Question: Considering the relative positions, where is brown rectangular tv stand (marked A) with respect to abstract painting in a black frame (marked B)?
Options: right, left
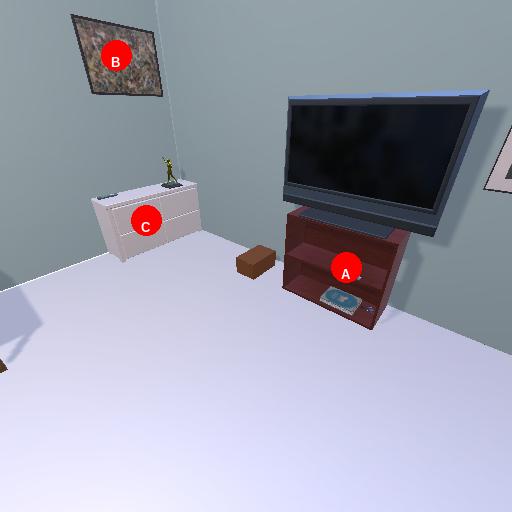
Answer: right